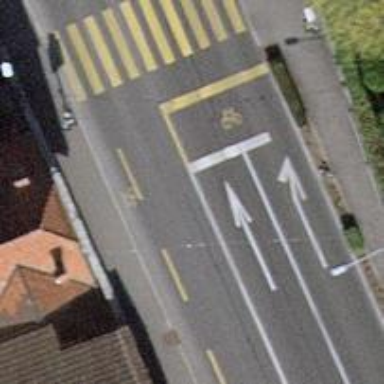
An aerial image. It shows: Road with traffic signals.